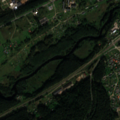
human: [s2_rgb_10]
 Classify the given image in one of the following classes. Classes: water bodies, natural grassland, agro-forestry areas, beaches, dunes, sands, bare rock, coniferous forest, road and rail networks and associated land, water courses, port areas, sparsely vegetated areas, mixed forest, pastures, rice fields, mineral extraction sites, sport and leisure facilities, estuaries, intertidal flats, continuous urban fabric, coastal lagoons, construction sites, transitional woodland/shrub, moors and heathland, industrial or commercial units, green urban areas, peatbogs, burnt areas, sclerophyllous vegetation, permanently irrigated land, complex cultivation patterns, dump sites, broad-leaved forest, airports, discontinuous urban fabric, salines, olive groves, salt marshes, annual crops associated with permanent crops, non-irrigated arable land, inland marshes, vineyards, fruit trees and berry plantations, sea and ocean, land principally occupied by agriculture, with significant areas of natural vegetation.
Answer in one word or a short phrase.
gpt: industrial or commercial units, road and rail networks and associated land, complex cultivation patterns, land principally occupied by agriculture, with significant areas of natural vegetation, coniferous forest